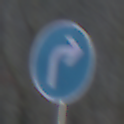
Verkehrszeichen: VorgeschriebeneFahrtrichtungRechts
Umgebung: Outdoor, Nature
Tageszeit: MorningAfternoon
Wetter: Overcast
Licht: Natural
Jahreszeit: Winter
Kontrast: LowContrast